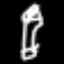
Label: pencil